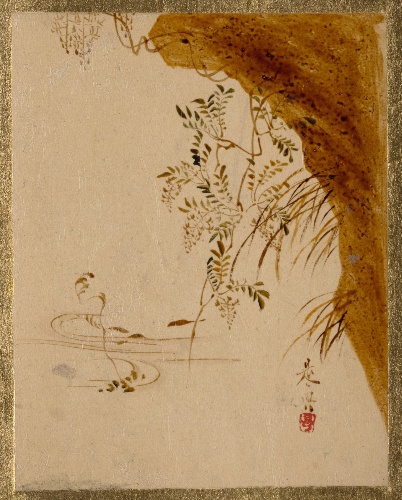
Artist: Shibata Zeshin
Artist bio: Japanese, 1807–1891
Object type: Album leaf
Classification: Paintings
Medium: Album leaf; lacquer on paper
Culture: Japan
Period: Edo period (1615–1868)
Dimensions: 4 1/2 x 3 1/2 in. (11.4 x 8.9 cm)
Department: Asian Art
Credit line: The Howard Mansfield Collection, Purchase, Rogers Fund, 1936
Accession year: 1936
Repository: Metropolitan Museum of Art, New York, NY
Tags: Plants